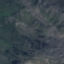
Label: HerbaceousVegetation